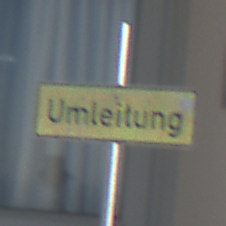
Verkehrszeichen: Umleitungsankuendigung
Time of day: MorningAfternoon
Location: Outdoor (Urban)
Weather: Clear
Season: NotSpecified
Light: Natural